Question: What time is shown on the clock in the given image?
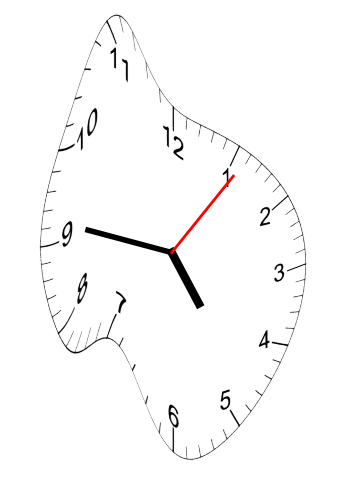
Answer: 04:46:06